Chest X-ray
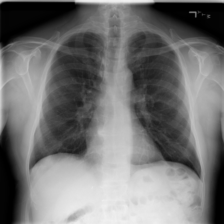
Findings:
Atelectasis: negative
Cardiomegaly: negative
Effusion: negative
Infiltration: negative
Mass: negative
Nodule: negative
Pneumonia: negative
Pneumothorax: negative
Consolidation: negative
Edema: negative
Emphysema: negative
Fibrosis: negative
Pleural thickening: negative
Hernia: negative